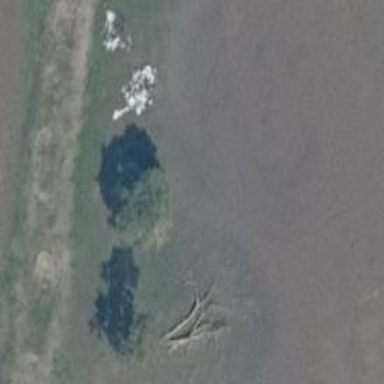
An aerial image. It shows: Single tag "natural: tree."